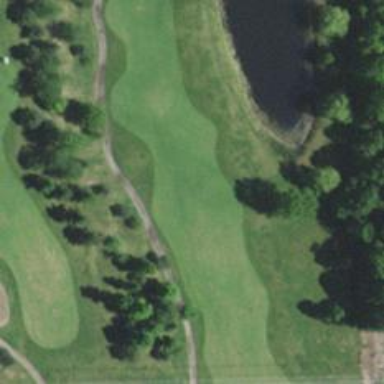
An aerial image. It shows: View of golf hole.